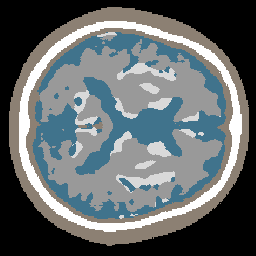
Label: no_lesion